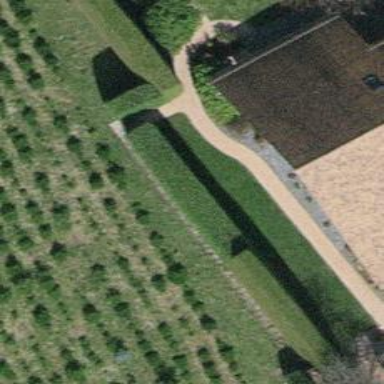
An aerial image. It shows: Hedge acting as barrier.